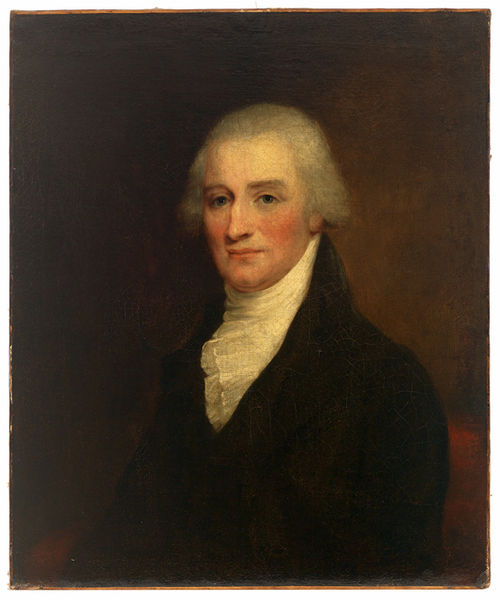
Titel: William Ash
Künstler: Robert Edge Pine
Standort: Amherst (Massachusetts, USA)
Institution: Mead Art Museum, Amherst College
Schlagwörter: porträt